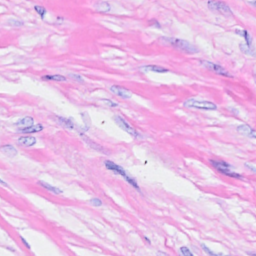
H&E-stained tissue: Breast